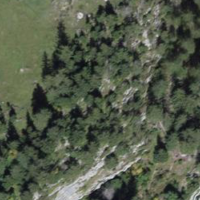
EUNIS habitat code: 23
Species observed at this site:
Hippocrepis emerus